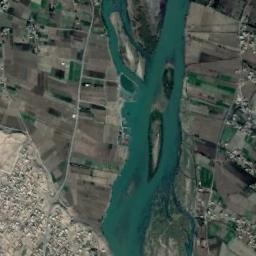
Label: river